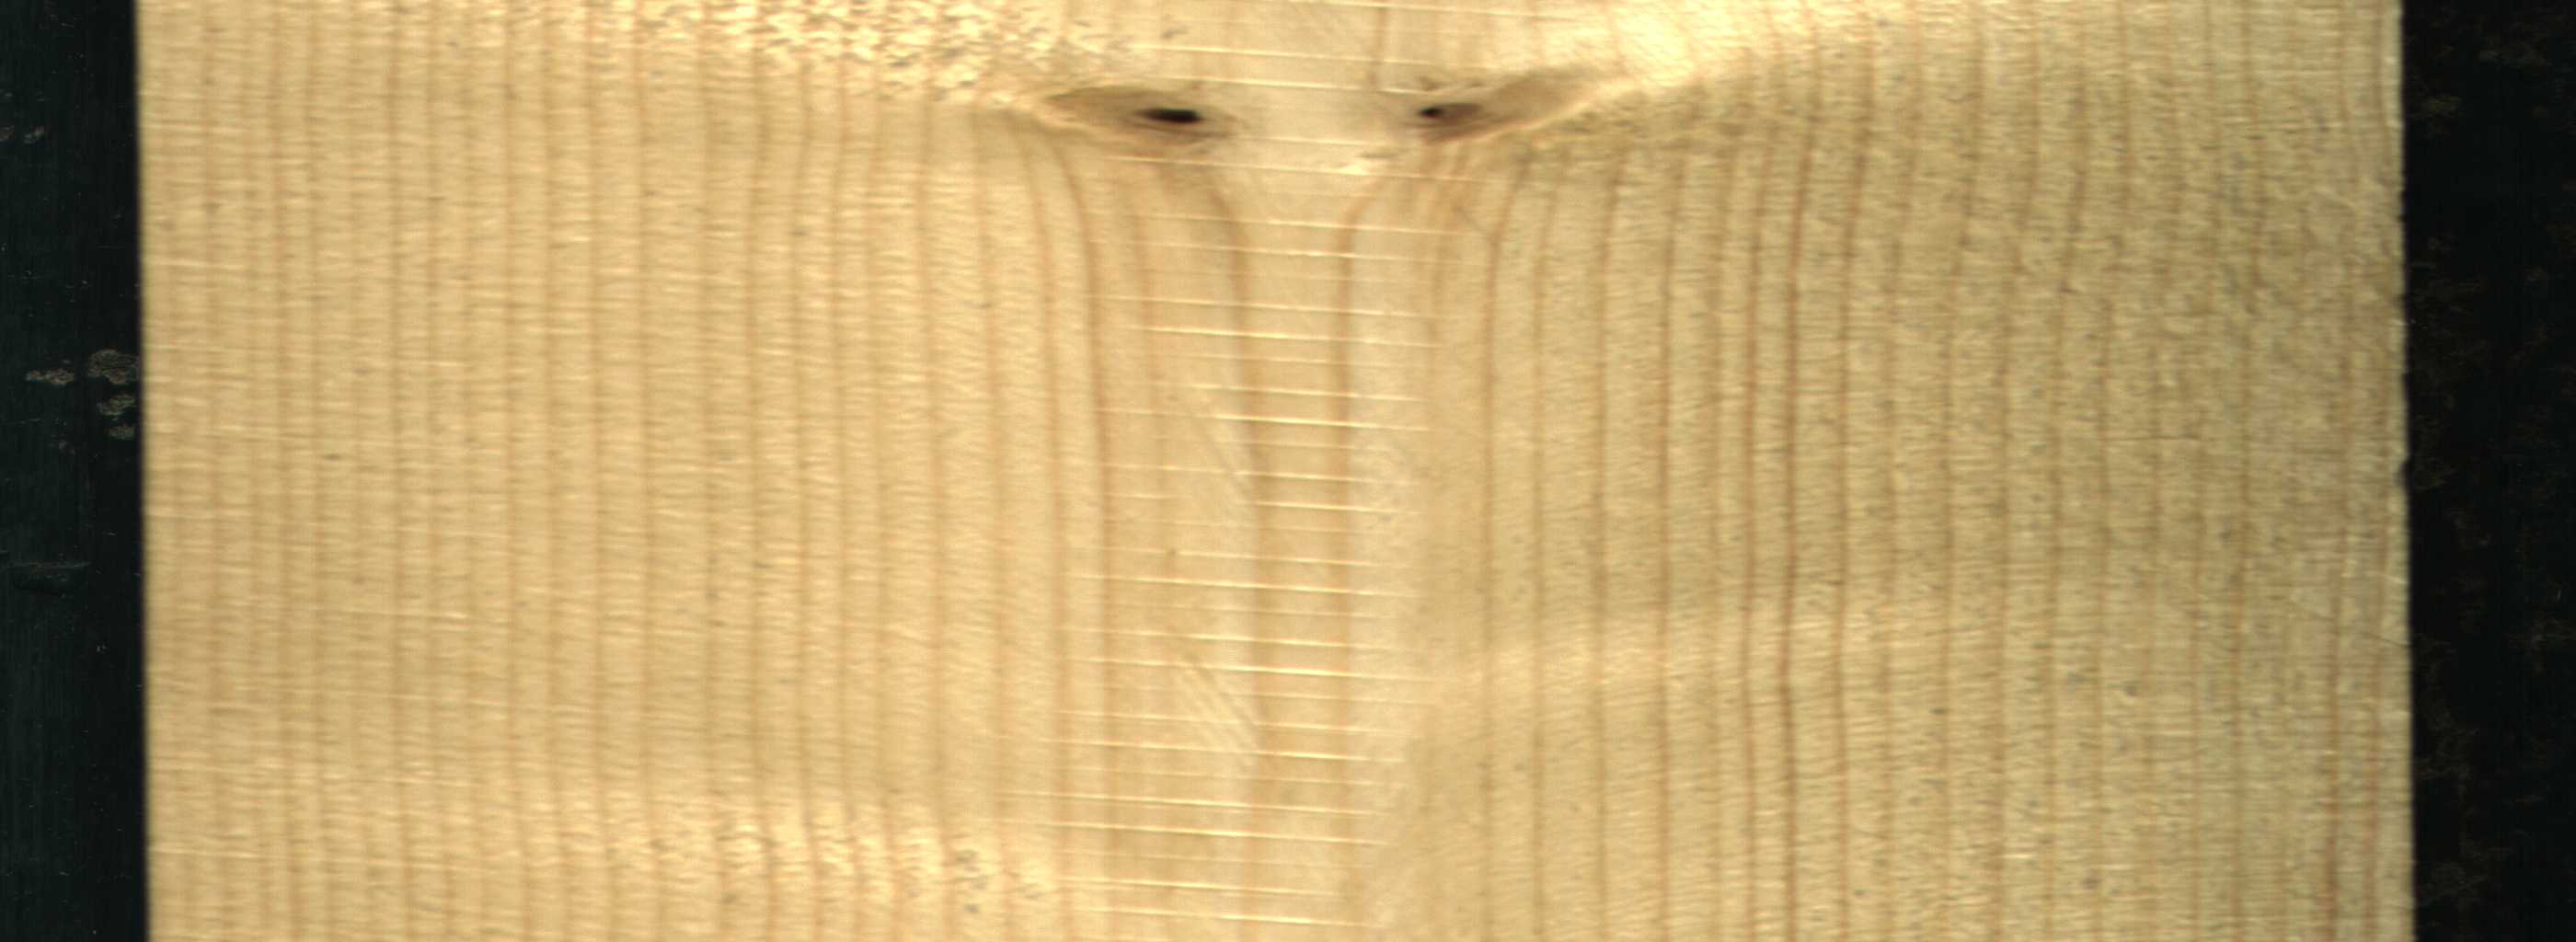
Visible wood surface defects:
Dead_Knot
Dead_Knot